Question: I have typed code for set of equation but I am not sure the problem as there is different spacing for it from the left, can you help me correct this uneven spacing
'''
egin{eqnarray}
L(x) &=& T_e(x) - T_i(x)\
\label{eq:latencymsg}
L_{avg} &=& 1/N \sum_{n=1}^{N} L(x)\
\label{eq:latencymsgavg}
egin{cases}
rac{1}{b-a}& ext{for $L(x)\in[a,b]$}\
0& ext{otherwise}\
\end{cases}\
egin{cases}
0& ext{for $L(x)<a$}\
rac{x-a}{b-a}& ext{for $L(x)\in[a,b)$}\
1& ext{for $L(x)\ge b$}
\end{cases}
\end{eqnarray}
'''

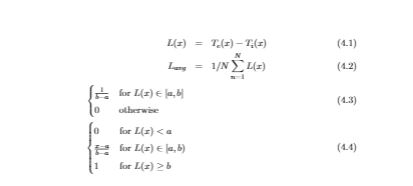
Answer: Got it: do not nest 'cases' into 'eqnarray', just use two more 'equation' environments.
'''
\documentclass{article}
\usepackage{amsmath}
\begin{document}
\begin{eqnarray}
L(x) &=& T_e(x) - T_i(x)\\
\label{eq:latencymsg}
L_{avg} &=& 1/N \sum_{n=1}^{N} L(x)
\label{eq:latencymsgavg}
\end{eqnarray}
\begin{equation}
\begin{cases}
\frac{1}{b-a}&\text{for $L(x)\in[a,b]$}\\
0&\text{otherwise}\\
\end{cases}
\end{equation}
\begin{equation}
\begin{cases}
0&\text{for $L(x)<a$}\\
\frac{x-a}{b-a}&\text{for $L(x)\in[a,b)$}\\
1&\text{for $L(x)\ge b$}
\end{cases}
\end{equation}
\end{document}
'''
Labelng is not the same because I do not have chapters 1, 2 and 3 in my <URL>, but:
<URL>
Eventually, add two more 'label's to cite equations number three and four.